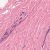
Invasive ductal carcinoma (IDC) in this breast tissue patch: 0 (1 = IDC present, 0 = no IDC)